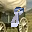
Label: 8